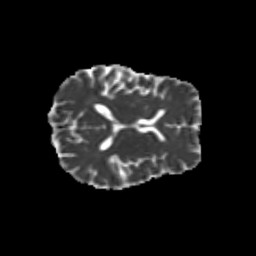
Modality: MD
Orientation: axial
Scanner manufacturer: siemens
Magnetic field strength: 3 T
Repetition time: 9.2 s
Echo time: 0.084 s